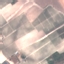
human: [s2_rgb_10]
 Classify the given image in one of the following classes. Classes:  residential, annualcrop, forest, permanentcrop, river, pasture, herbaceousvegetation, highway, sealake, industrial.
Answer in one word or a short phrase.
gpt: PermanentCrop